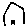
Label: house